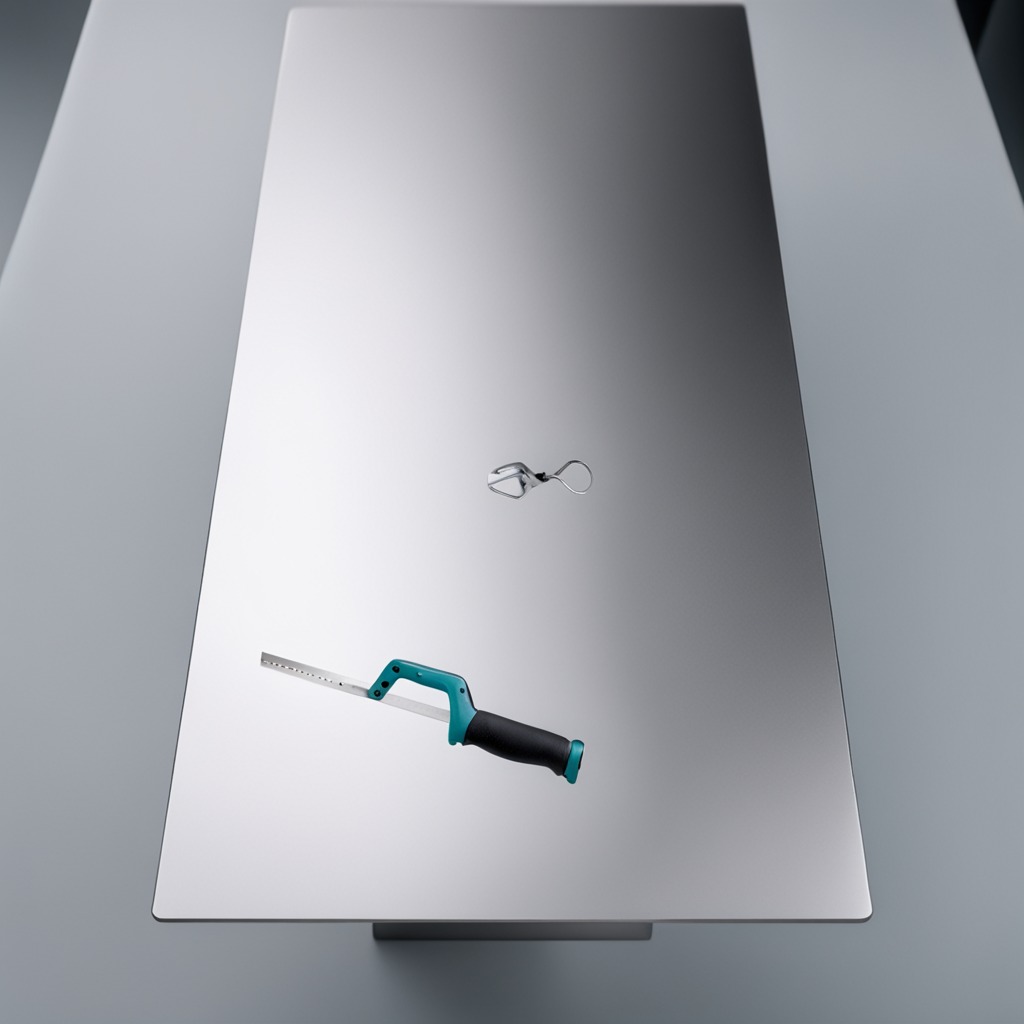
A metal saw is lying on the stainless steel table in a high-end prototyping lab.